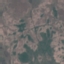
Land use / land cover class: HerbaceousVegetation